Field crop: maize
Growth stage: 2
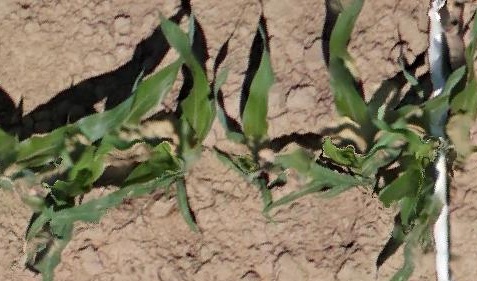
Species: maize